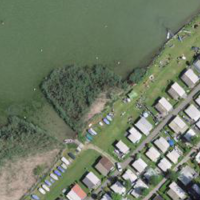
EUNIS habitat code: 53
Species observed at this site:
Ixobrychus minutus
Corvus corone
Passer domesticus
Acrocephalus scirpaceus